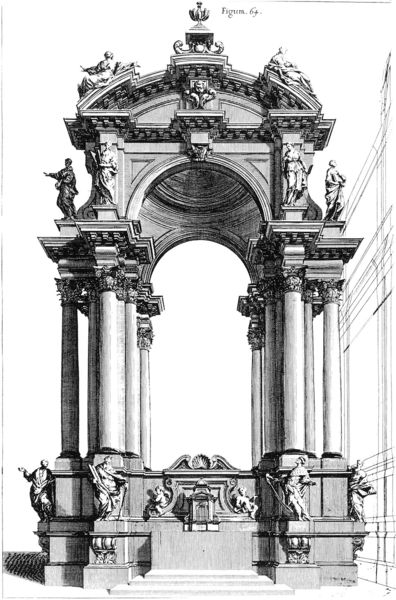
Titel: Traktat, Nummer I, Figur 64
Standort: Rom (EU - I - Latium)
Schlagwörter: weiß, geschwungen, licht, schwarz, skizze, säule, säulen, zeichnung, gebäude, ornament, architektur, barock, figur, frontal, krone, engel, putto, skulptur, relief, papier, bogen, perspektive, grafik, graphik, empore, pilaster, figuren, rundbogen, kuppel, treppe, thron, weiber, detail, stufe, stufen, tor, foto, nische, gewölbe, durchblick, höhe, druck, druckgraphik, druckgrafik, kuppe, stich, altar, kapitelle, rom, kapitell, sims, gesims, skulpturen, statuen, rundbögen, zentral, krönung, treppenstufe, baldachin, heilige, muschel, putti, kapitel, triumphbogen, tympanon, skultpur, rocaille, st. peter, italienisch, mächtig, enwurf, hohaltar